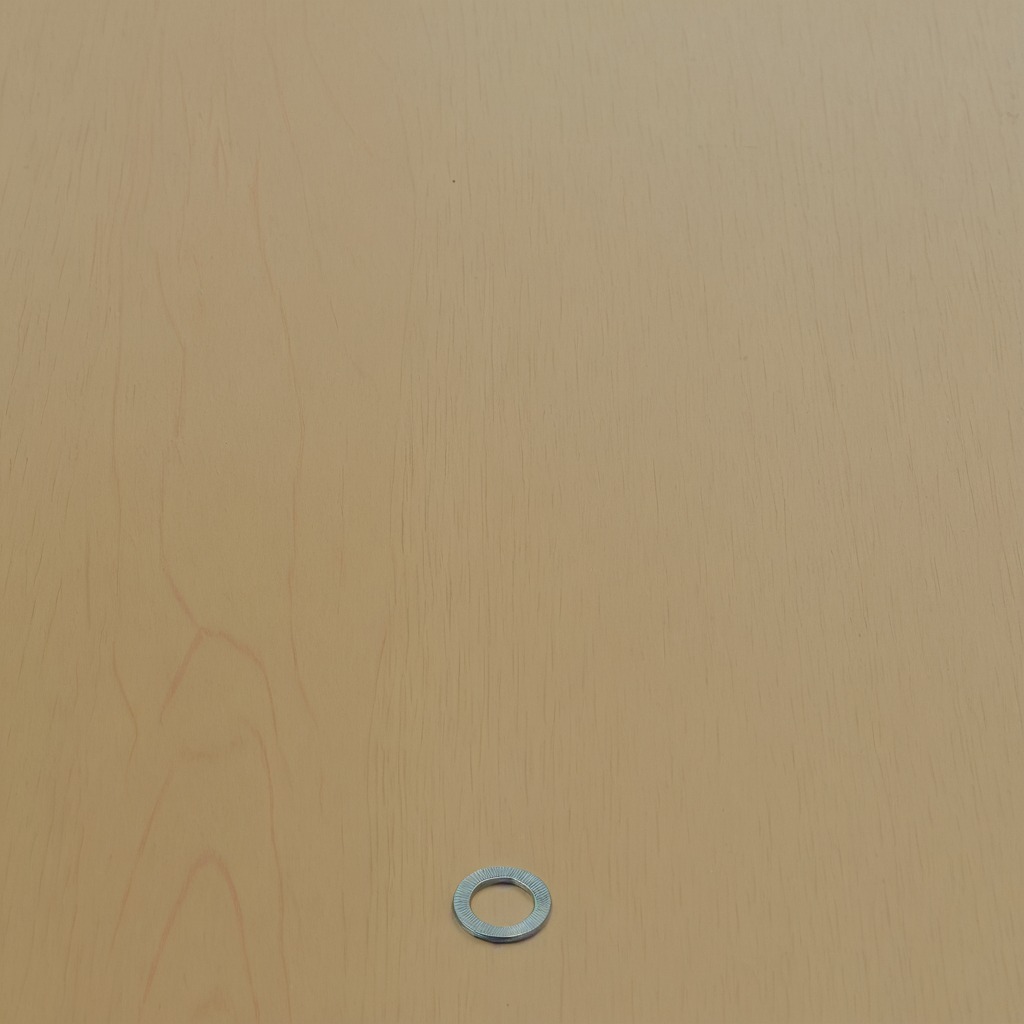
A flat metal washer is lying on a plywood surface in a paint workshop lit by afternoon window light.